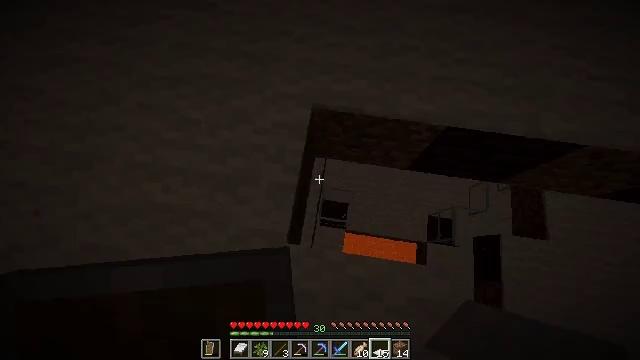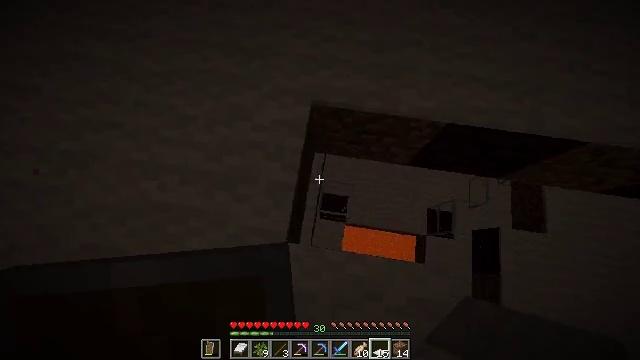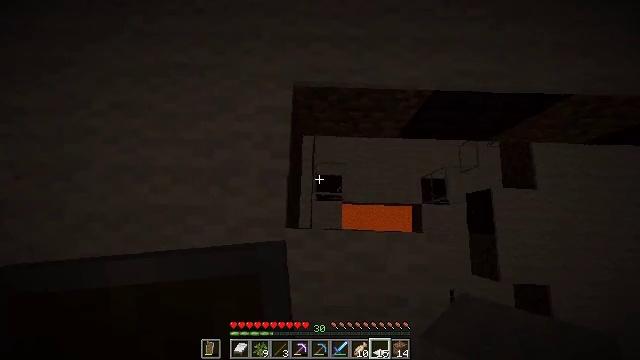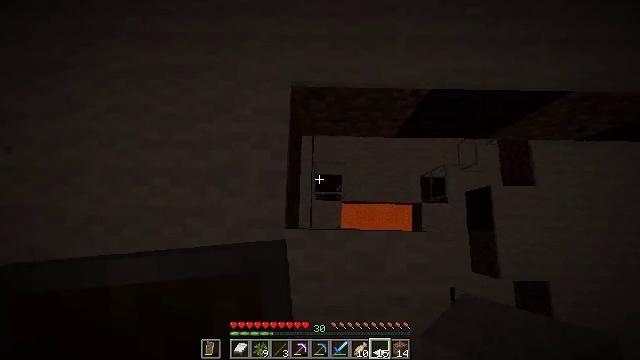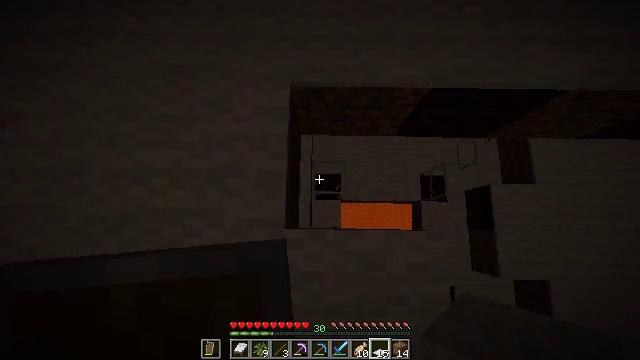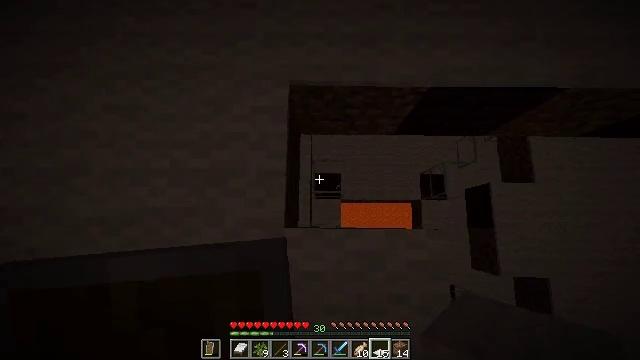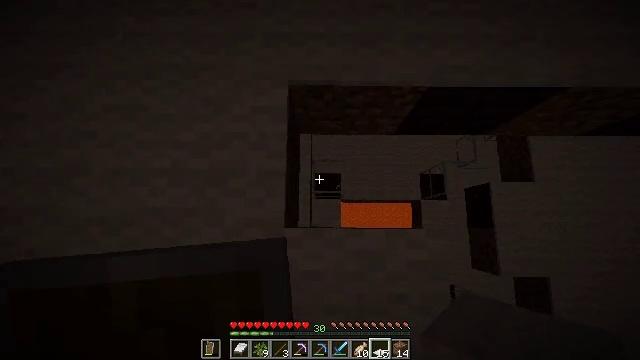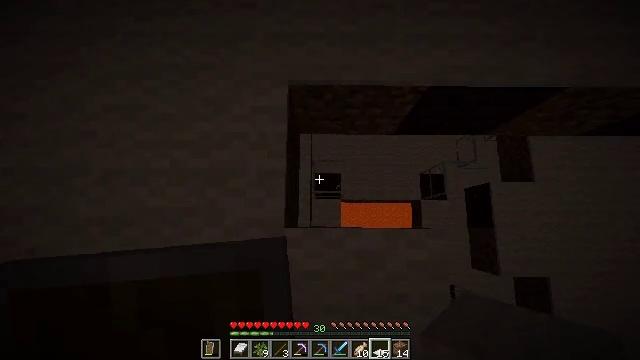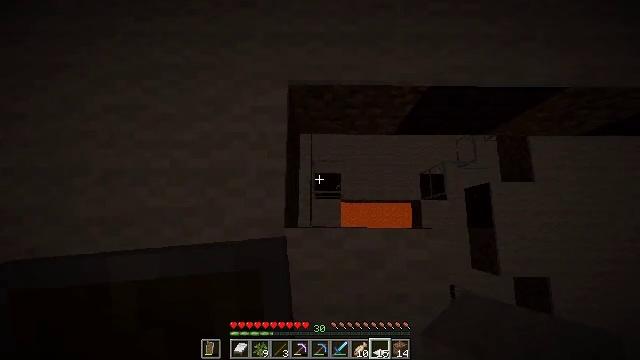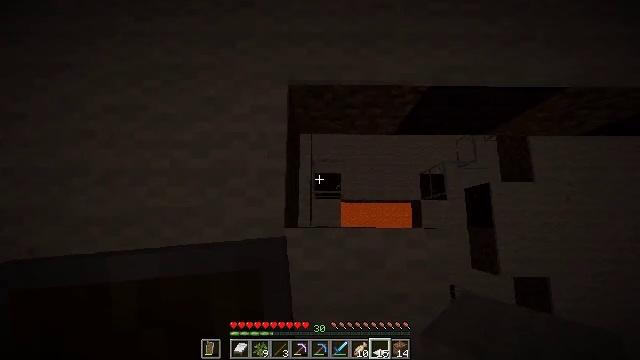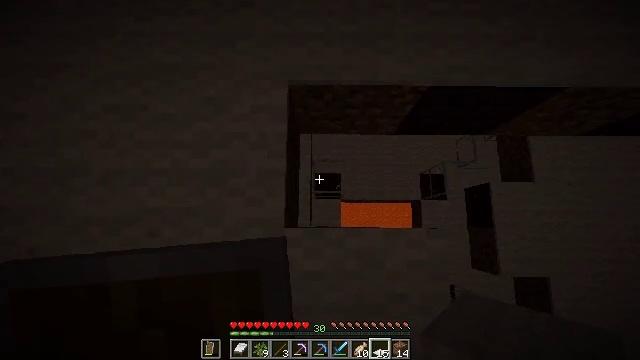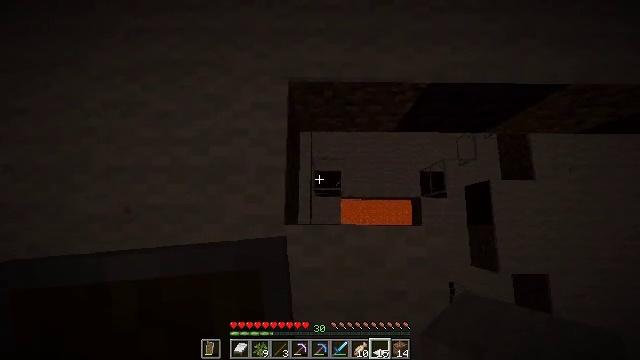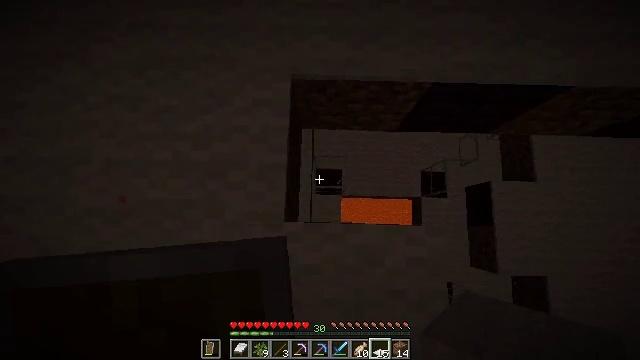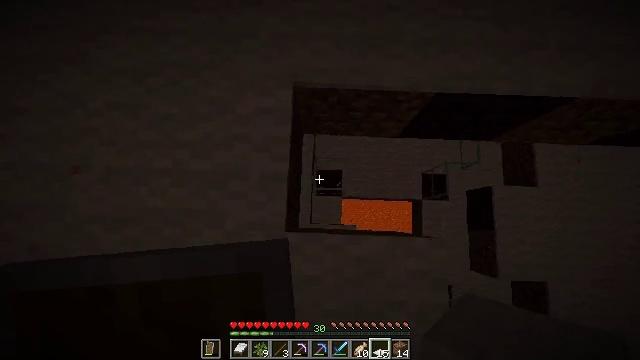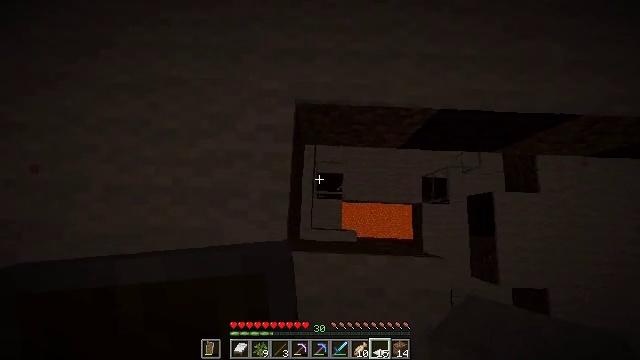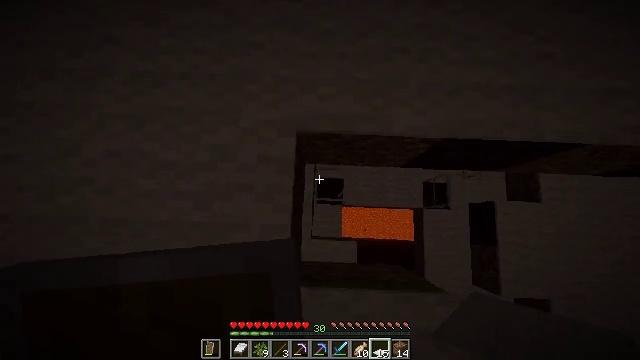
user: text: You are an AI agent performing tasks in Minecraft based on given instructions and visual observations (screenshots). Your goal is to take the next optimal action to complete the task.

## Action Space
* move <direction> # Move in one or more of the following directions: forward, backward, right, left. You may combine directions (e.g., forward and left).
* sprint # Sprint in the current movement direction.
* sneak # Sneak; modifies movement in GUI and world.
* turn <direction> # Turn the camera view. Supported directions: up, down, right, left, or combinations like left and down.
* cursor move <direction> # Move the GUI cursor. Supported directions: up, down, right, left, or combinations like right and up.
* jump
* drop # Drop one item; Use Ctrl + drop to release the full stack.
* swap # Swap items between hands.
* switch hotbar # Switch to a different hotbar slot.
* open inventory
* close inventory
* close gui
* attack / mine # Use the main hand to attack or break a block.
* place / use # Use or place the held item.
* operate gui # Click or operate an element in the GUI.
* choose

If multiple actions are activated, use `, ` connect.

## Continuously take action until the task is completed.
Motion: motion action
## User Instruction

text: Mine the glass to clear the view.
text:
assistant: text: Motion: no_op
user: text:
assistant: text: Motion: turn right and down
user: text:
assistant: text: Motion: no_op
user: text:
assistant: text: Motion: no_op
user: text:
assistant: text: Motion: no_op
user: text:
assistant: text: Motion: no_op
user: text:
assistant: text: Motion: no_op
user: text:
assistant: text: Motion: no_op
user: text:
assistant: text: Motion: no_op
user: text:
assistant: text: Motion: no_op
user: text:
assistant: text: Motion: no_op
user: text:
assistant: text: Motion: turn left
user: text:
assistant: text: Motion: move forward
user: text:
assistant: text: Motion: move forward
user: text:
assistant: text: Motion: move forward
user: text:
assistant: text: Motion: no_op
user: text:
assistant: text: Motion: no_op
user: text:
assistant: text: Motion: no_op
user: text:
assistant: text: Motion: no_op
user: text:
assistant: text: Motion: no_op
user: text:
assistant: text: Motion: no_op
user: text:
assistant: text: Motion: no_op
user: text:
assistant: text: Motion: no_op
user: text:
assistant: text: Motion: move left
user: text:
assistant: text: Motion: move left
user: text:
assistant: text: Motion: move left
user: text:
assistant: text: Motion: no_op
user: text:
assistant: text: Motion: no_op
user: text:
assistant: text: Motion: no_op
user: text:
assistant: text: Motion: no_op